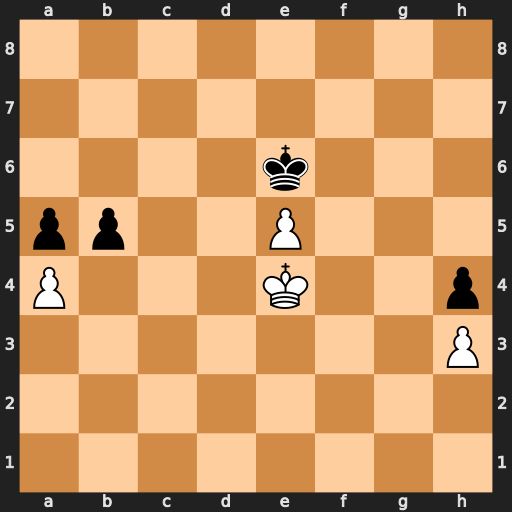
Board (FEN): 8/8/4k3/pp2P3/P3K2p/7P/8/8
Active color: w
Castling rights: -
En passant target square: -
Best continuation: axb5 a4 b6 a3 b7 a2 b8=Q